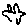
Label: bird